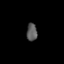
Tissue: lung
Cell type: Fibroblasts
Senescence score: 0.6479
Nuclear area (px): 184
Mean DAPI intensity: 88.652